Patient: sex M, age 76
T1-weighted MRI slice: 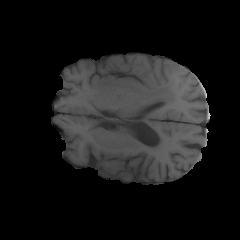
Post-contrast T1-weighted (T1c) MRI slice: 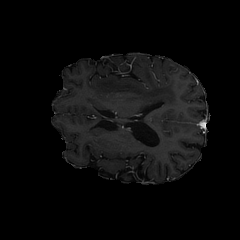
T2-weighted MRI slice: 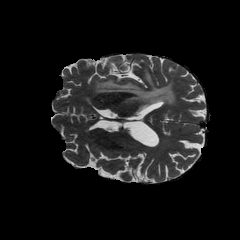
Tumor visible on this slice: yes
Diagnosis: Glioblastoma, IDH-wildtype
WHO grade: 4